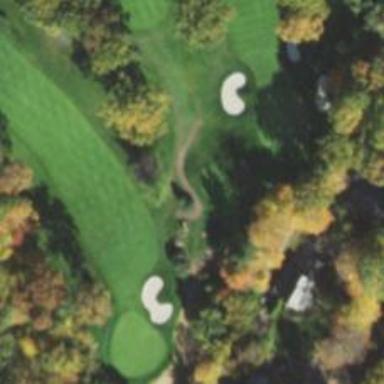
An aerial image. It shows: Path used for both walking and golf.